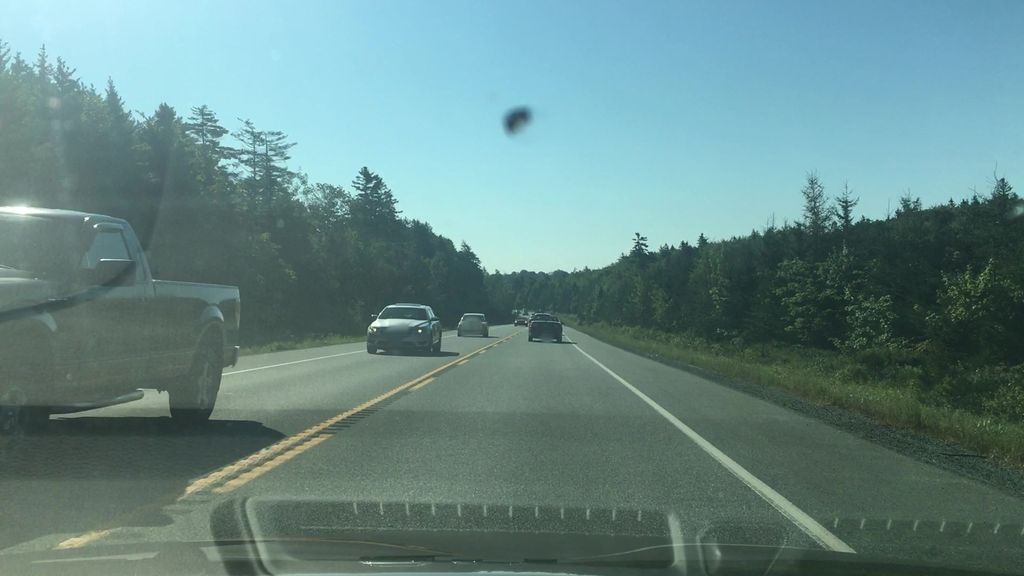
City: halifax